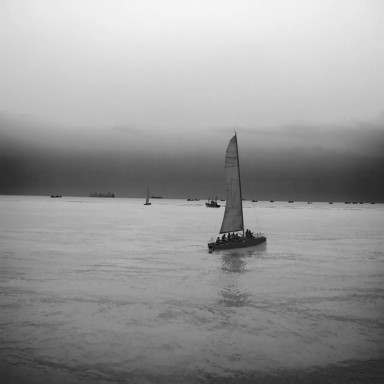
There are 18 objects shown in the infrared image, including a fishing_boat, 15 bulk_carriers, and two sailboats.